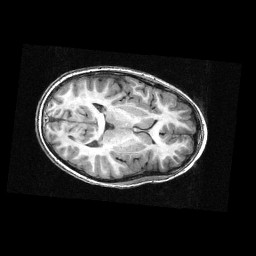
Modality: T1w
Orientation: axial
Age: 9
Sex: male
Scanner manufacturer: siemens
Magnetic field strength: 3 T
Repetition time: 2.3 s
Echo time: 0.00336 s